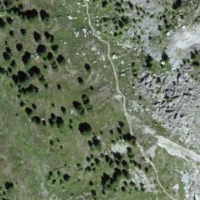
EUNIS habitat code: 26
Species observed at this site:
Aquila chrysaetos